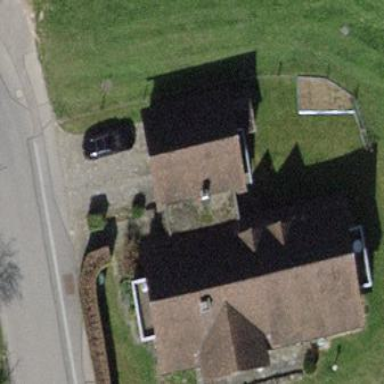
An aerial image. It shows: Garage building.